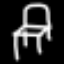
Label: chair